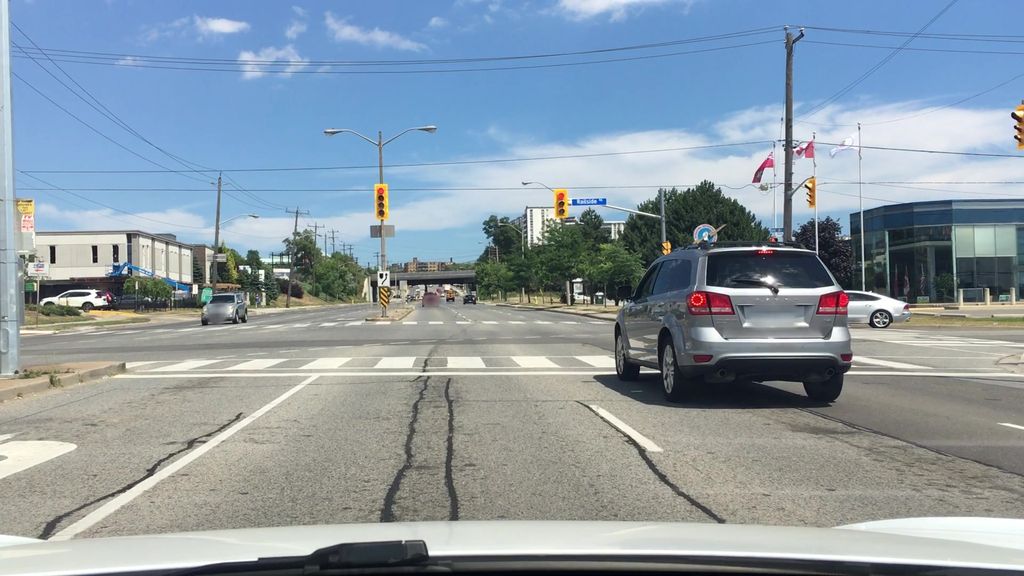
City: toronto